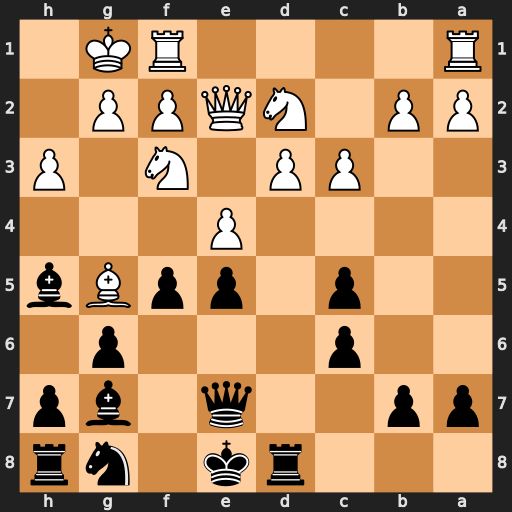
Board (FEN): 3rk1nr/pp2q1bp/2p3p1/2p1ppBb/4P3/2PP1N1P/PP1NQPP1/R4RK1
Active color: b
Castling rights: k
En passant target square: -
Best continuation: Qxg5 Nxg5 Bxe2